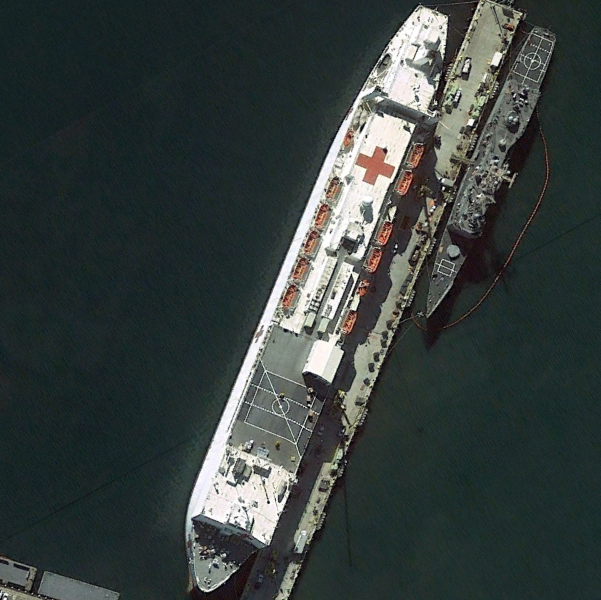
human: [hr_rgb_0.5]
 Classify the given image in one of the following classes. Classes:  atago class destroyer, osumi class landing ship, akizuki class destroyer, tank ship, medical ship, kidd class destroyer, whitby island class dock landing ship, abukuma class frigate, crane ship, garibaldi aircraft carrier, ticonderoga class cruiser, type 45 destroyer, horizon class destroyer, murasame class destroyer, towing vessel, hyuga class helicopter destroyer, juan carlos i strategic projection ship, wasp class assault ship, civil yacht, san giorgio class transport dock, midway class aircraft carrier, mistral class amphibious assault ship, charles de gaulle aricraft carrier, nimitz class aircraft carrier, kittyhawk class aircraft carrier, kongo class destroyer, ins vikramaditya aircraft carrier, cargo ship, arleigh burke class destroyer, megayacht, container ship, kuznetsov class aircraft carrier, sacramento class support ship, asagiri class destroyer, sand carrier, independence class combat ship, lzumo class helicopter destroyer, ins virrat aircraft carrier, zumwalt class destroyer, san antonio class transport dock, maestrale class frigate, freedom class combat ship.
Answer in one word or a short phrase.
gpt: Medical ship